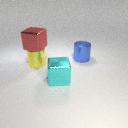
large yellow metal cylinder in front of large blue metal cylinder